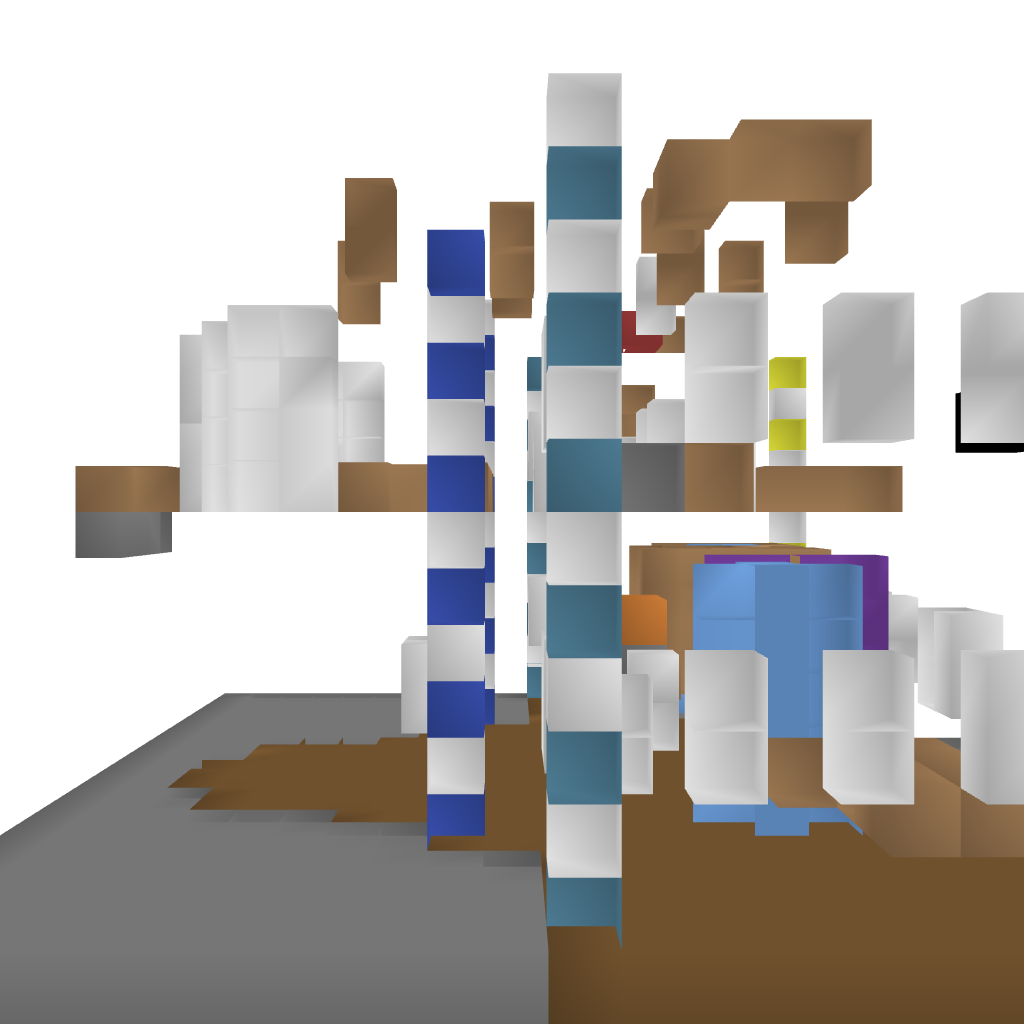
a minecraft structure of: Luxury house 1 by zerte bad low quality